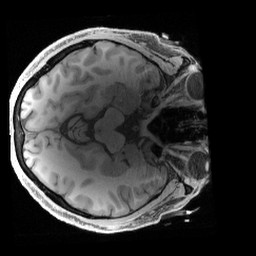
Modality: T1w
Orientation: axial
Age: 29
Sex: male
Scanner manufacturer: siemens
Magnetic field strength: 3 T
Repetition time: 2.4 s
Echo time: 0.00241 s